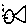
Label: fish